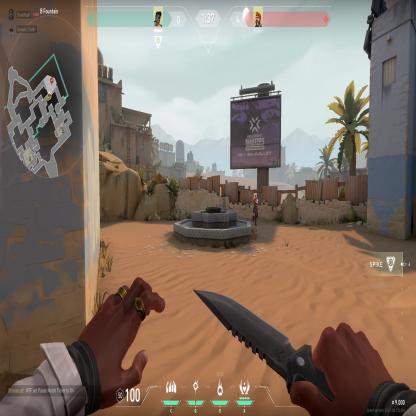
Label: enemy